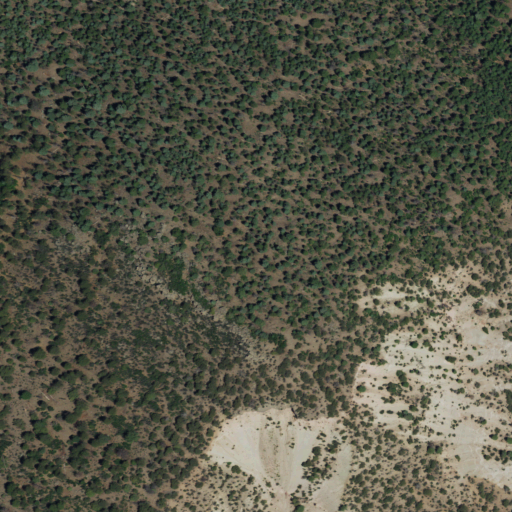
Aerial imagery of mountain in New Mexico named Jones Peak containing evergreen forest and grassland